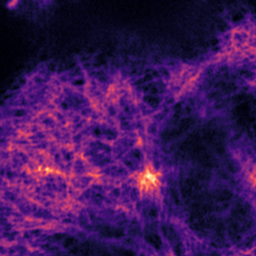
Label: Super-resolution F-actin image